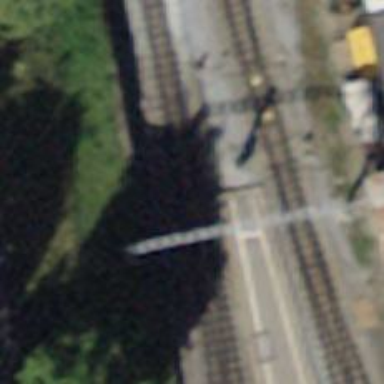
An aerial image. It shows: Railway switch.